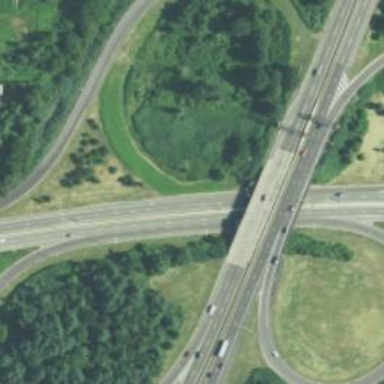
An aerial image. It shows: Trunk highway.